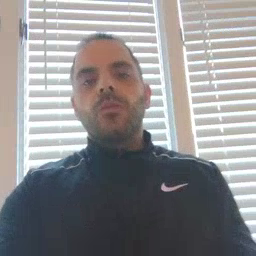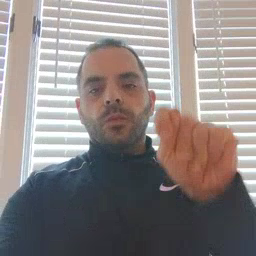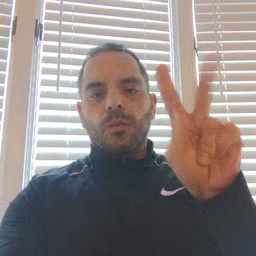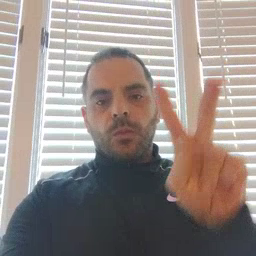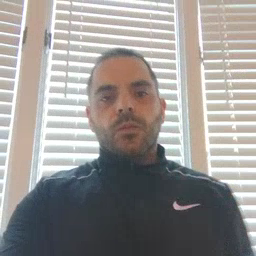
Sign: TV